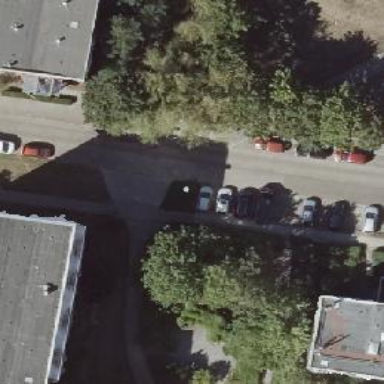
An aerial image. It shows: Residential road with concrete surface. There are separate sidewalks on both sides.